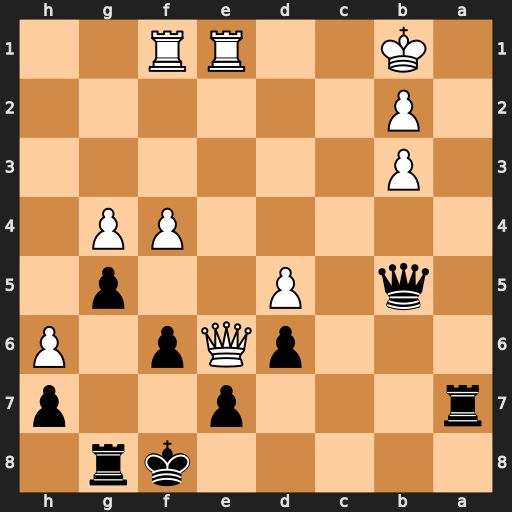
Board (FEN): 5kr1/r3p2p/3pQp1P/1q1P2p1/5PP1/1P6/1P6/1K2RR2
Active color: b
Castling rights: -
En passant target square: -
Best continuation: Qd3+ Kc1 Ra1#